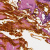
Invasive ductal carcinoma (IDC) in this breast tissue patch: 0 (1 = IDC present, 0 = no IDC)